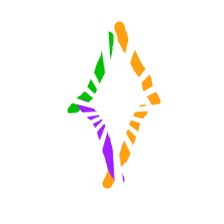
Shape: rhombus